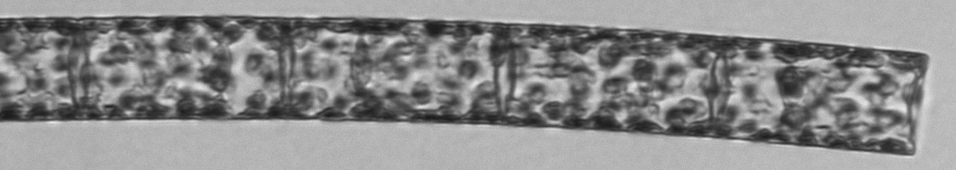
Label: Guinardia_flaccida